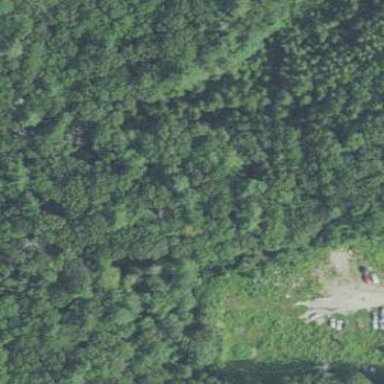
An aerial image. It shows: Mixed woodland with various types of leaves.